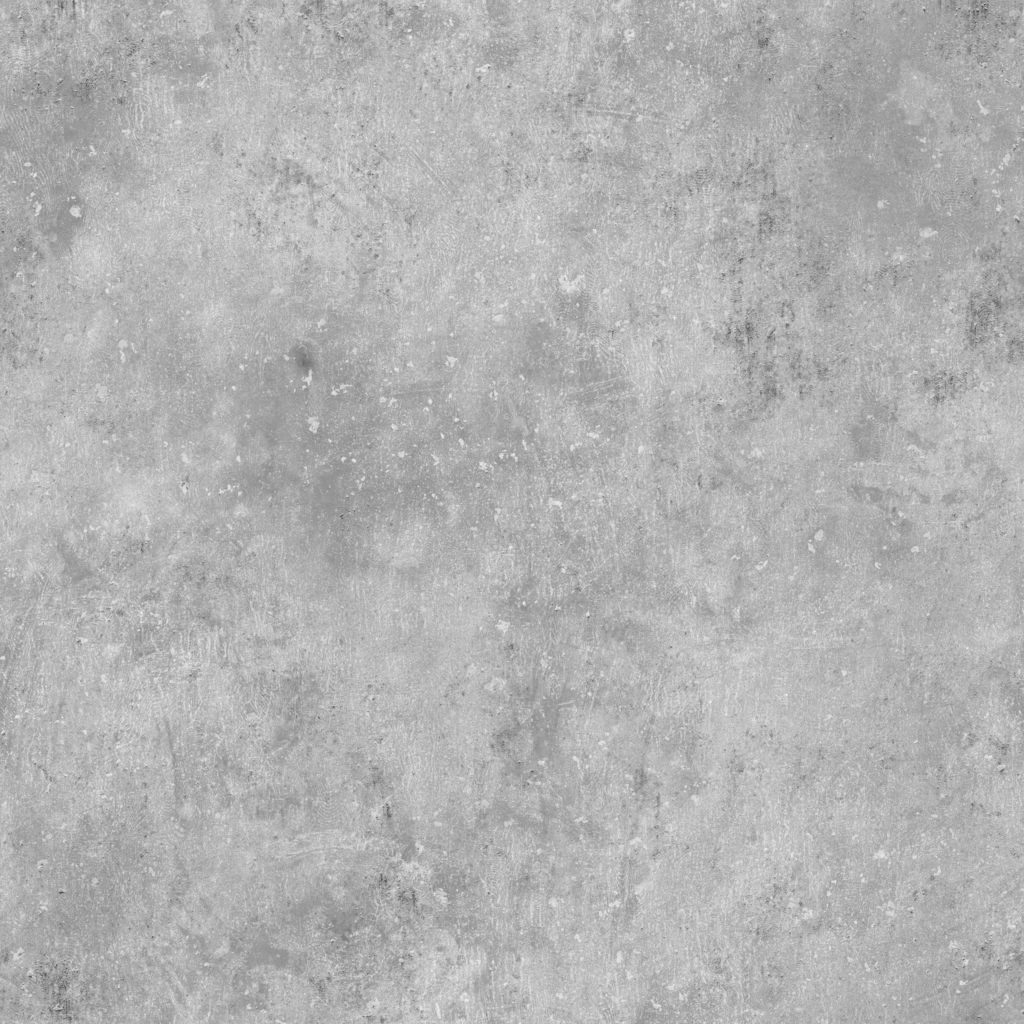
Texture map type: Roughness